Question: I try to runserver and it runs but my chrome console identifies error at headers and it does npt execute the add to cart.
I have refreshed my page several times. P have even turned off my server and ran my server multiple times but same issues remain.
My csrf token is defined in my main.html
'''
<!DOCTYPE html>
{% load static %}
<html>
<head>
<title>Ecom</title>
<link rel="stylesheet"
'''
href="https://stackpath.bootstrapcdn.com/bootstrap/4.4.1/css/bootstrap.min.css" integrity="sha384-Vkoo8x4CGsO3+Hhxv8T/Q5PaXtkKtu6ug5TOeNV6gBiFeWPGFN9MuhOf23Q9Ifjh" crossorigin="anonymous">
'''
<meta name="viewport" content="width=device-width, initial-scale=1, maximum-scale=1, minimum-scale=1" />
<link rel="stylesheet" type="text/css" href="{% static 'css/main.css' %}">
<script type="text/javascript">
var user = '{{request.user}}'
function getToken(name) {
var cookieValue = null;
if (document.cookie && document.cookie !== ''){
var cookies = document.cookie.split(';');
for (var i = 0; i < cookies.length; i++) {
var cookie = cookies[i].trim();
// Does tis cookie string begin with the name we want? if not we can change it
if (cookie.substring(0, name.length + 1) === (name + '=')) {
cookieValue = decodeURIComponent(cookie.substring(name.length + 1));
break;
}
}
}
return cookieValue
}
var csrftoken = getToken('csrftoken')
</script>
'''
My Cart.js File
'''
var updateBtns = document.getElementsByClassName('update-cart')
for (var i = 0; i < updateBtns.length; i++) {
updateBtns[i].addEventListener('click', function(){
var productId = this.dataset.product
var action = this.dataset.action
console.log('productId:',productId, 'action:',action)
console.log('USER:',user)
if (user === 'AnonymousUser') {
console.log('user is not logged in')
}else{
updateUserOrder(productId, action)
}
})
'''
}
'''
function updateUserOrder(productId, action){
console.log('user is logged in, sending data')
var url = '/update_item/'
fetch(url, {
method:'POST'
headers:{
'Content-Type':'application/json',
'X-CSRFToken':csrftoken,
}
body:JSON.stringify({'productId':productId, 'action':action})
})
.then((response) =>{
return response.json()
})
.then((data) =>{
console.log('data:', data)
})
'''
}
This is my views.py which does not execute on my console
My views.py
'''
from django.shortcuts import render
from django.http import JsonResponse
import json
from .models import *
# Create your views here.
def store(request):
products = Product.objects.all()
context = {'products':products}
return render(request, 'store/Store.html', context)
def cart(request):
if request.user.is_authenticated:
customer = request.user.customer
order, created = Order.objects.get_or_create(customer=customer, complete=False)
items = order.orderitem_set.all()
else:
items = []
order = {'get_cart_total':0, 'get_cart_items':0}
context = {'items':items, 'order':order}
return render(request, 'store/Cart.html', context)
def checkout(request):
if request.user.is_authenticated:
customer = request.user.customer
order, created = Order.objects.get_or_create(customer=customer, complete=False)
items = order.orderitem_set.all()
else:
items = []
order = {'get_cart_total':0, 'get_cart_items':0}
context = {'items':items, 'order':order}
return render(request, 'store/Checkout.html', context)
def updateItem(request):
data = json.loads(request.data)
productId = data['productId']
action = data['action']
print('Action:', action)
print('productId:', productId)
return JsonResponse('item added to cart', safe=False)
'''
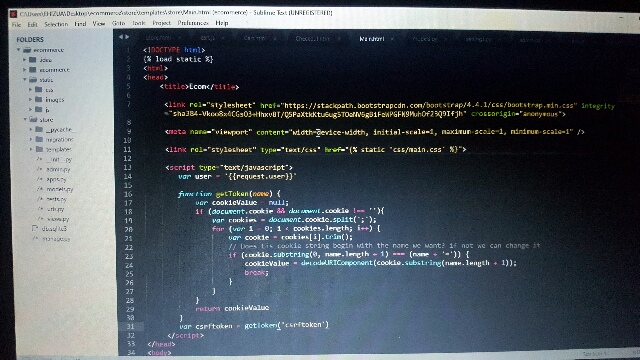
Answer: your fetch syntax should have a comma(,) after the method and headers
the correct syntax is
method: "POST",
headers: {.....},
body:JSON.stringify({....})